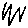
Label: zigzag